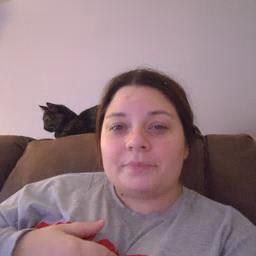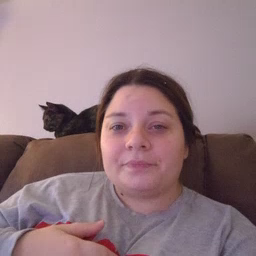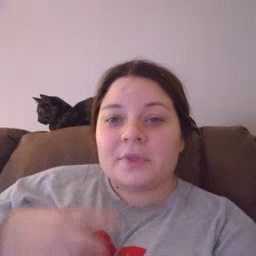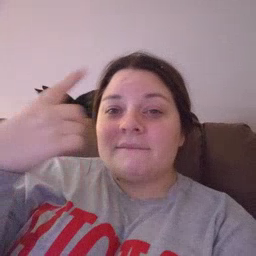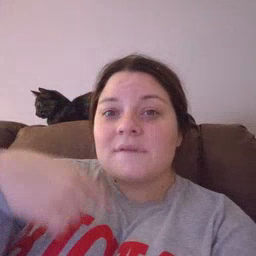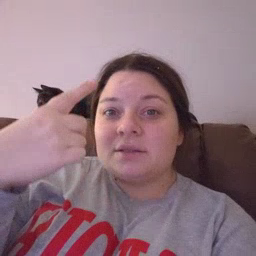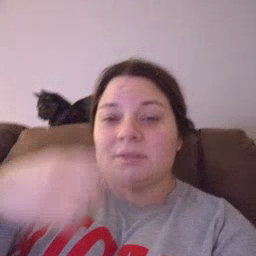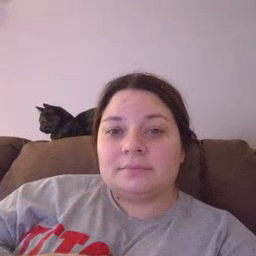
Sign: face